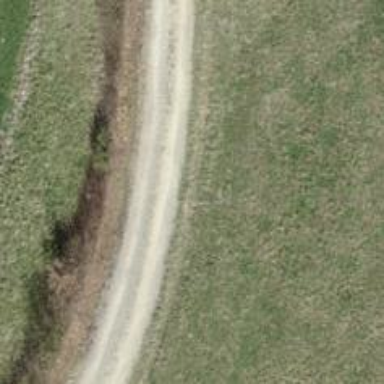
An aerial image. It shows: Track with grade 3 surface.